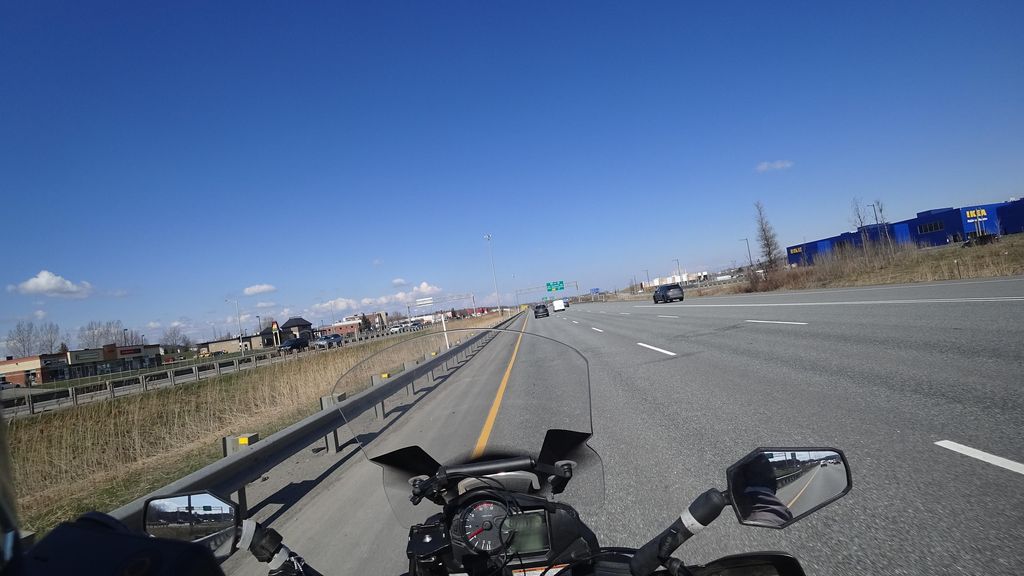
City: quebec_city